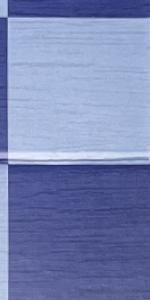
Label: Empty